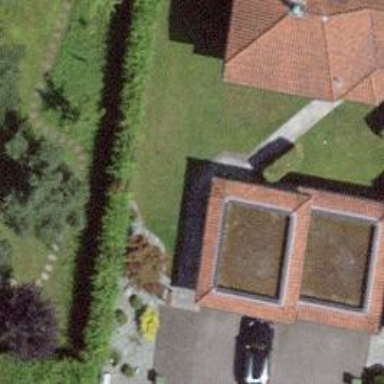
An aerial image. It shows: Group of garages.